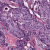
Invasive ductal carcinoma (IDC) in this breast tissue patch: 0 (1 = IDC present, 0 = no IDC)